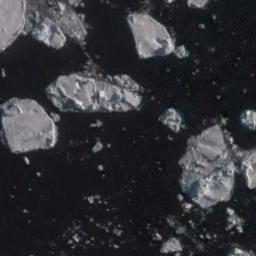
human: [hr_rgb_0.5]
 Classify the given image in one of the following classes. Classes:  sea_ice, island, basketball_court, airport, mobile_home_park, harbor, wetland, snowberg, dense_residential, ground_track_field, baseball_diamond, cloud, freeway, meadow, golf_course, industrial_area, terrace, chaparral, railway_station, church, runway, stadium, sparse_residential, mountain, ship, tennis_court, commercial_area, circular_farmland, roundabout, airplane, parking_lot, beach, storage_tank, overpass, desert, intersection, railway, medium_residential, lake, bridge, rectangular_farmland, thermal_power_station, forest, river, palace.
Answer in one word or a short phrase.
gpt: sea_ice